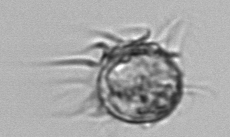
Label: Leegaardiella_ovalis